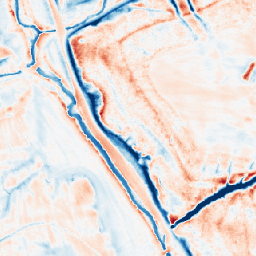
Category: trend_removal
Decomposition family: local_polynomial
Decomposition parameters: window_size: 21
degree: 3
Upsampling method: nearest
Upsampling parameters: scale: 4
Upsampling scale: 4